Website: ulta-beauty
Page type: customer-info-address
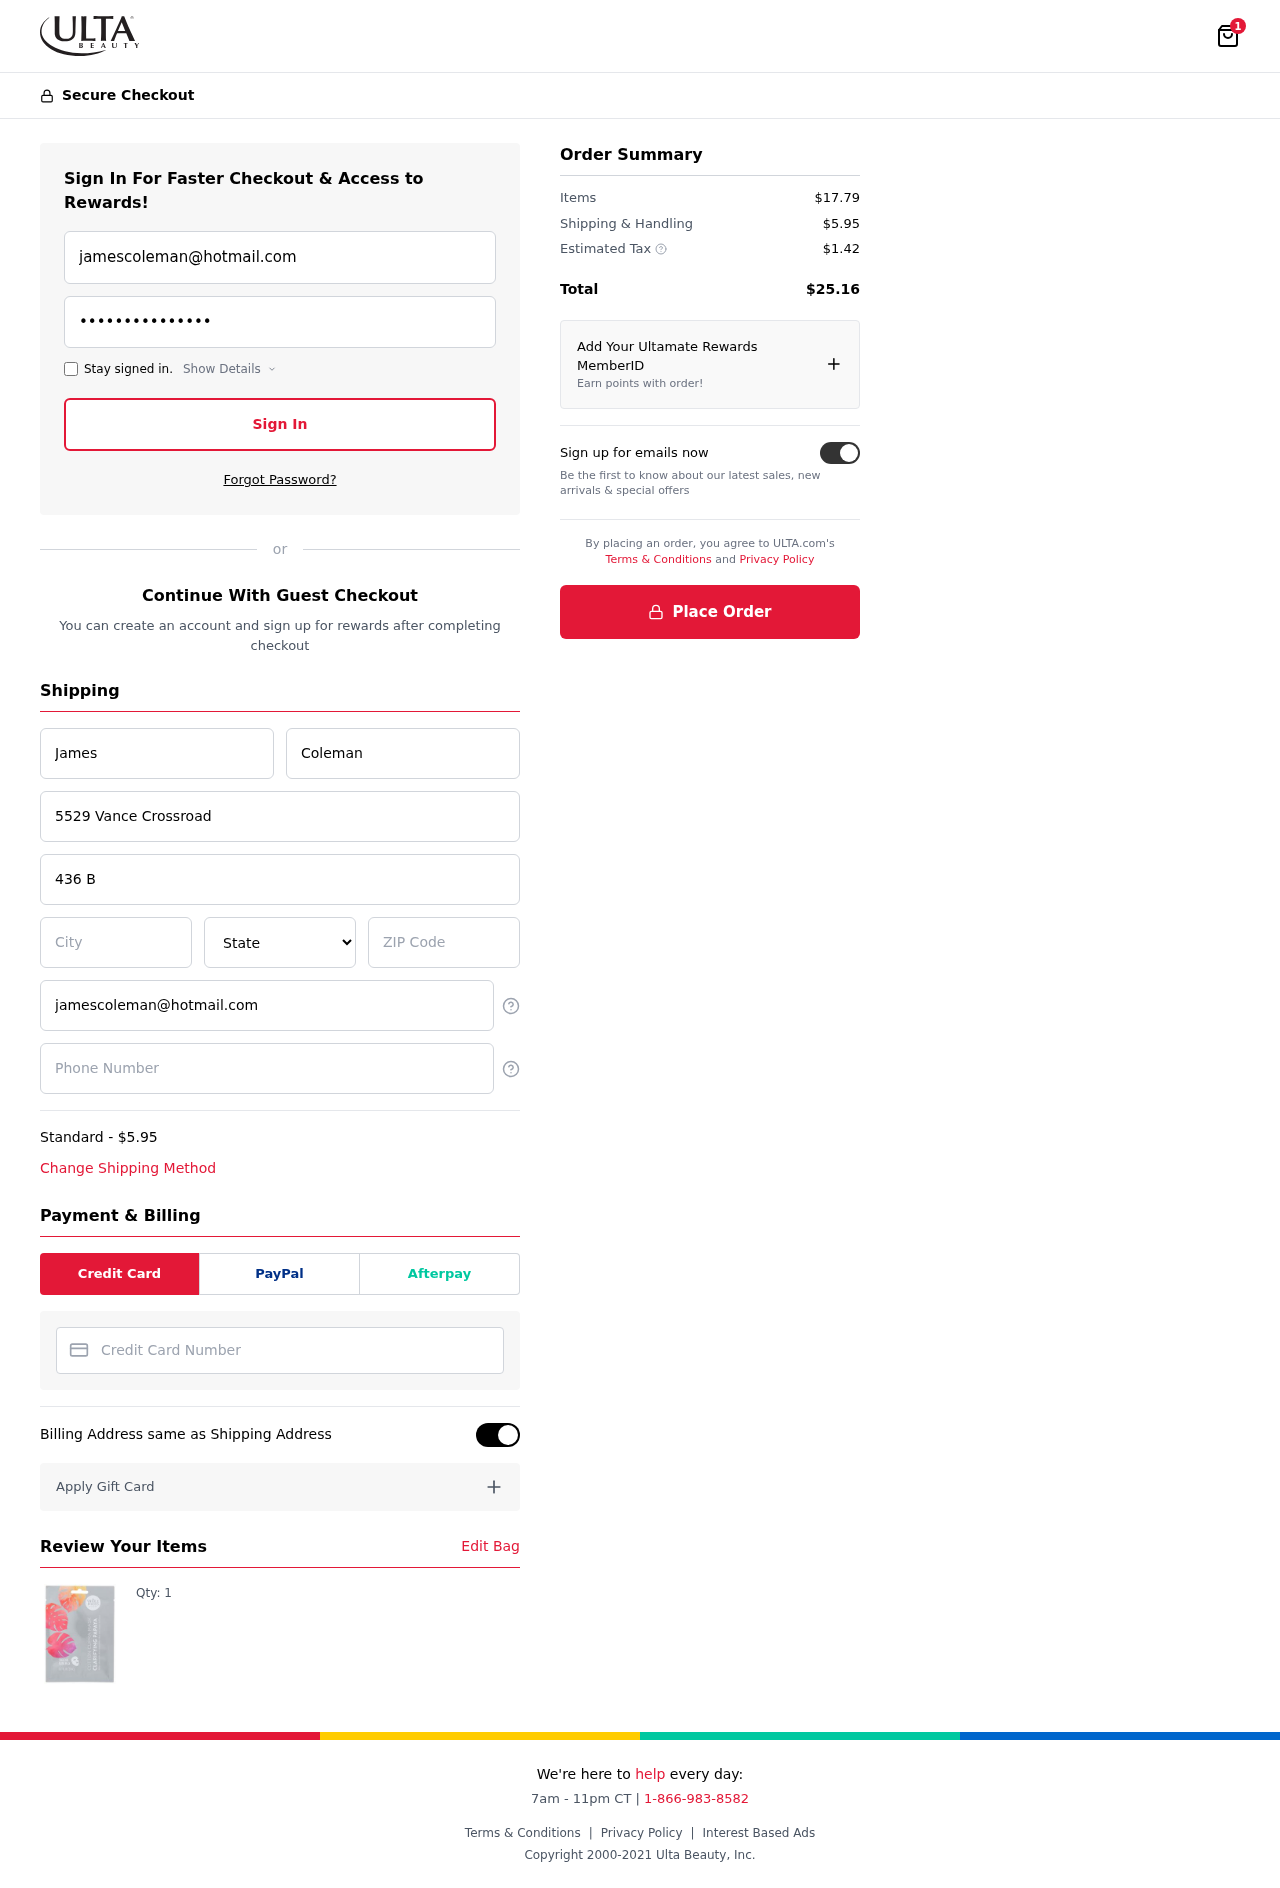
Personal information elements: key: PII_CARD_NUMBER
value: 2299 3814 6993 0523
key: PII_CITY
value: North Christopher
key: PII_EMAIL
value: jamescoleman@hotmail.com
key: PII_FIRSTNAME
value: James
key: PII_LASTNAME
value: Coleman
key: PII_PHONE
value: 8204376699
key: PII_POSTCODE
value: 98394
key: PII_STATE
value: Hawaii
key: PII_STREET
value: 5529 Vance Crossroad
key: PII_STREET2
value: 436 Brennan Islands
Product elements: key: PRODUCT1_QUANTITY
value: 1
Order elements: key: ORDER_NUM_ITEMS
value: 1
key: ORDER_SHIPPING_COST
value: $5.95
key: ORDER_ITEMS_TOTAL
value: $17.79
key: ORDER_SHIPPING_COST2
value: $5.95
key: ORDER_TAX
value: $1.42
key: ORDER_TOTAL
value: $25.16